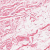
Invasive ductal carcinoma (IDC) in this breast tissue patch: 0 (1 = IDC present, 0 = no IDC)